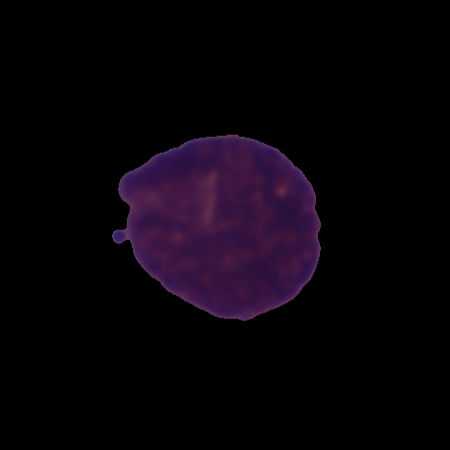
Label: cancer